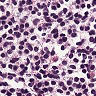
Metastatic tissue present: no